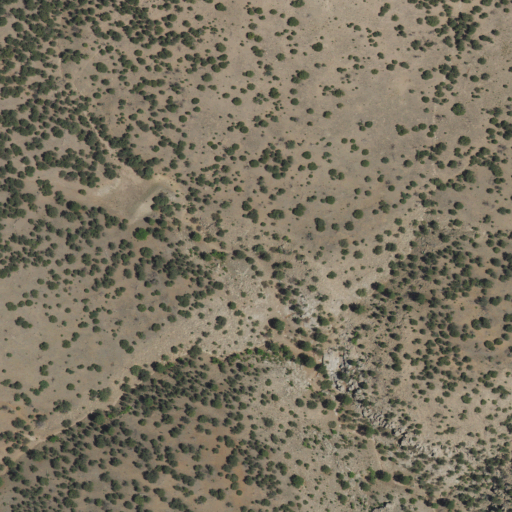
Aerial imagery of valley in New Mexico named Steer Draw containing evergreen forest, shrub, and grassland